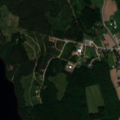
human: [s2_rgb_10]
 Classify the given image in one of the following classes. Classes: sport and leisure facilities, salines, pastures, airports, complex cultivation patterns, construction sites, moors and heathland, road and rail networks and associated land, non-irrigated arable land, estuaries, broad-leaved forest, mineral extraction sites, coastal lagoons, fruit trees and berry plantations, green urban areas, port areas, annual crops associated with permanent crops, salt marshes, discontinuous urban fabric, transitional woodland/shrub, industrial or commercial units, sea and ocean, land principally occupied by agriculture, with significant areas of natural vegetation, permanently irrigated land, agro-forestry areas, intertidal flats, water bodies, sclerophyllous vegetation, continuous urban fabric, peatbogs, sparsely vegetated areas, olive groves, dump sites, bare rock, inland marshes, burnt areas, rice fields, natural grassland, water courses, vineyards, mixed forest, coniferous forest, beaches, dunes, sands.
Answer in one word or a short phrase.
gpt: discontinuous urban fabric, coniferous forest, mixed forest, water bodies